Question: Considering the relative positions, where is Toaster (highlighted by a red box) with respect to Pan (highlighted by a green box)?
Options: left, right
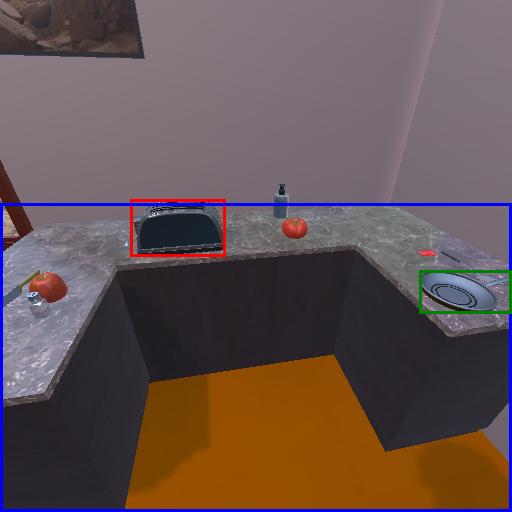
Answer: left